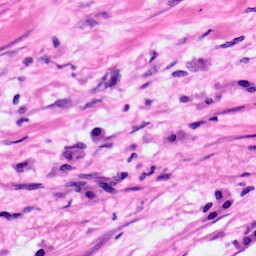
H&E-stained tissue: Pancreatic